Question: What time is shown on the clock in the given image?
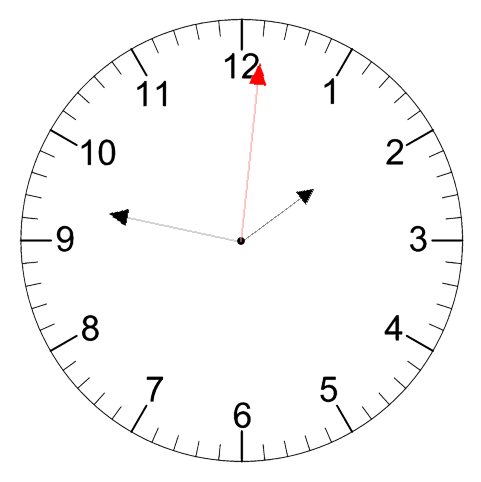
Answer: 01:47:01